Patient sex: M
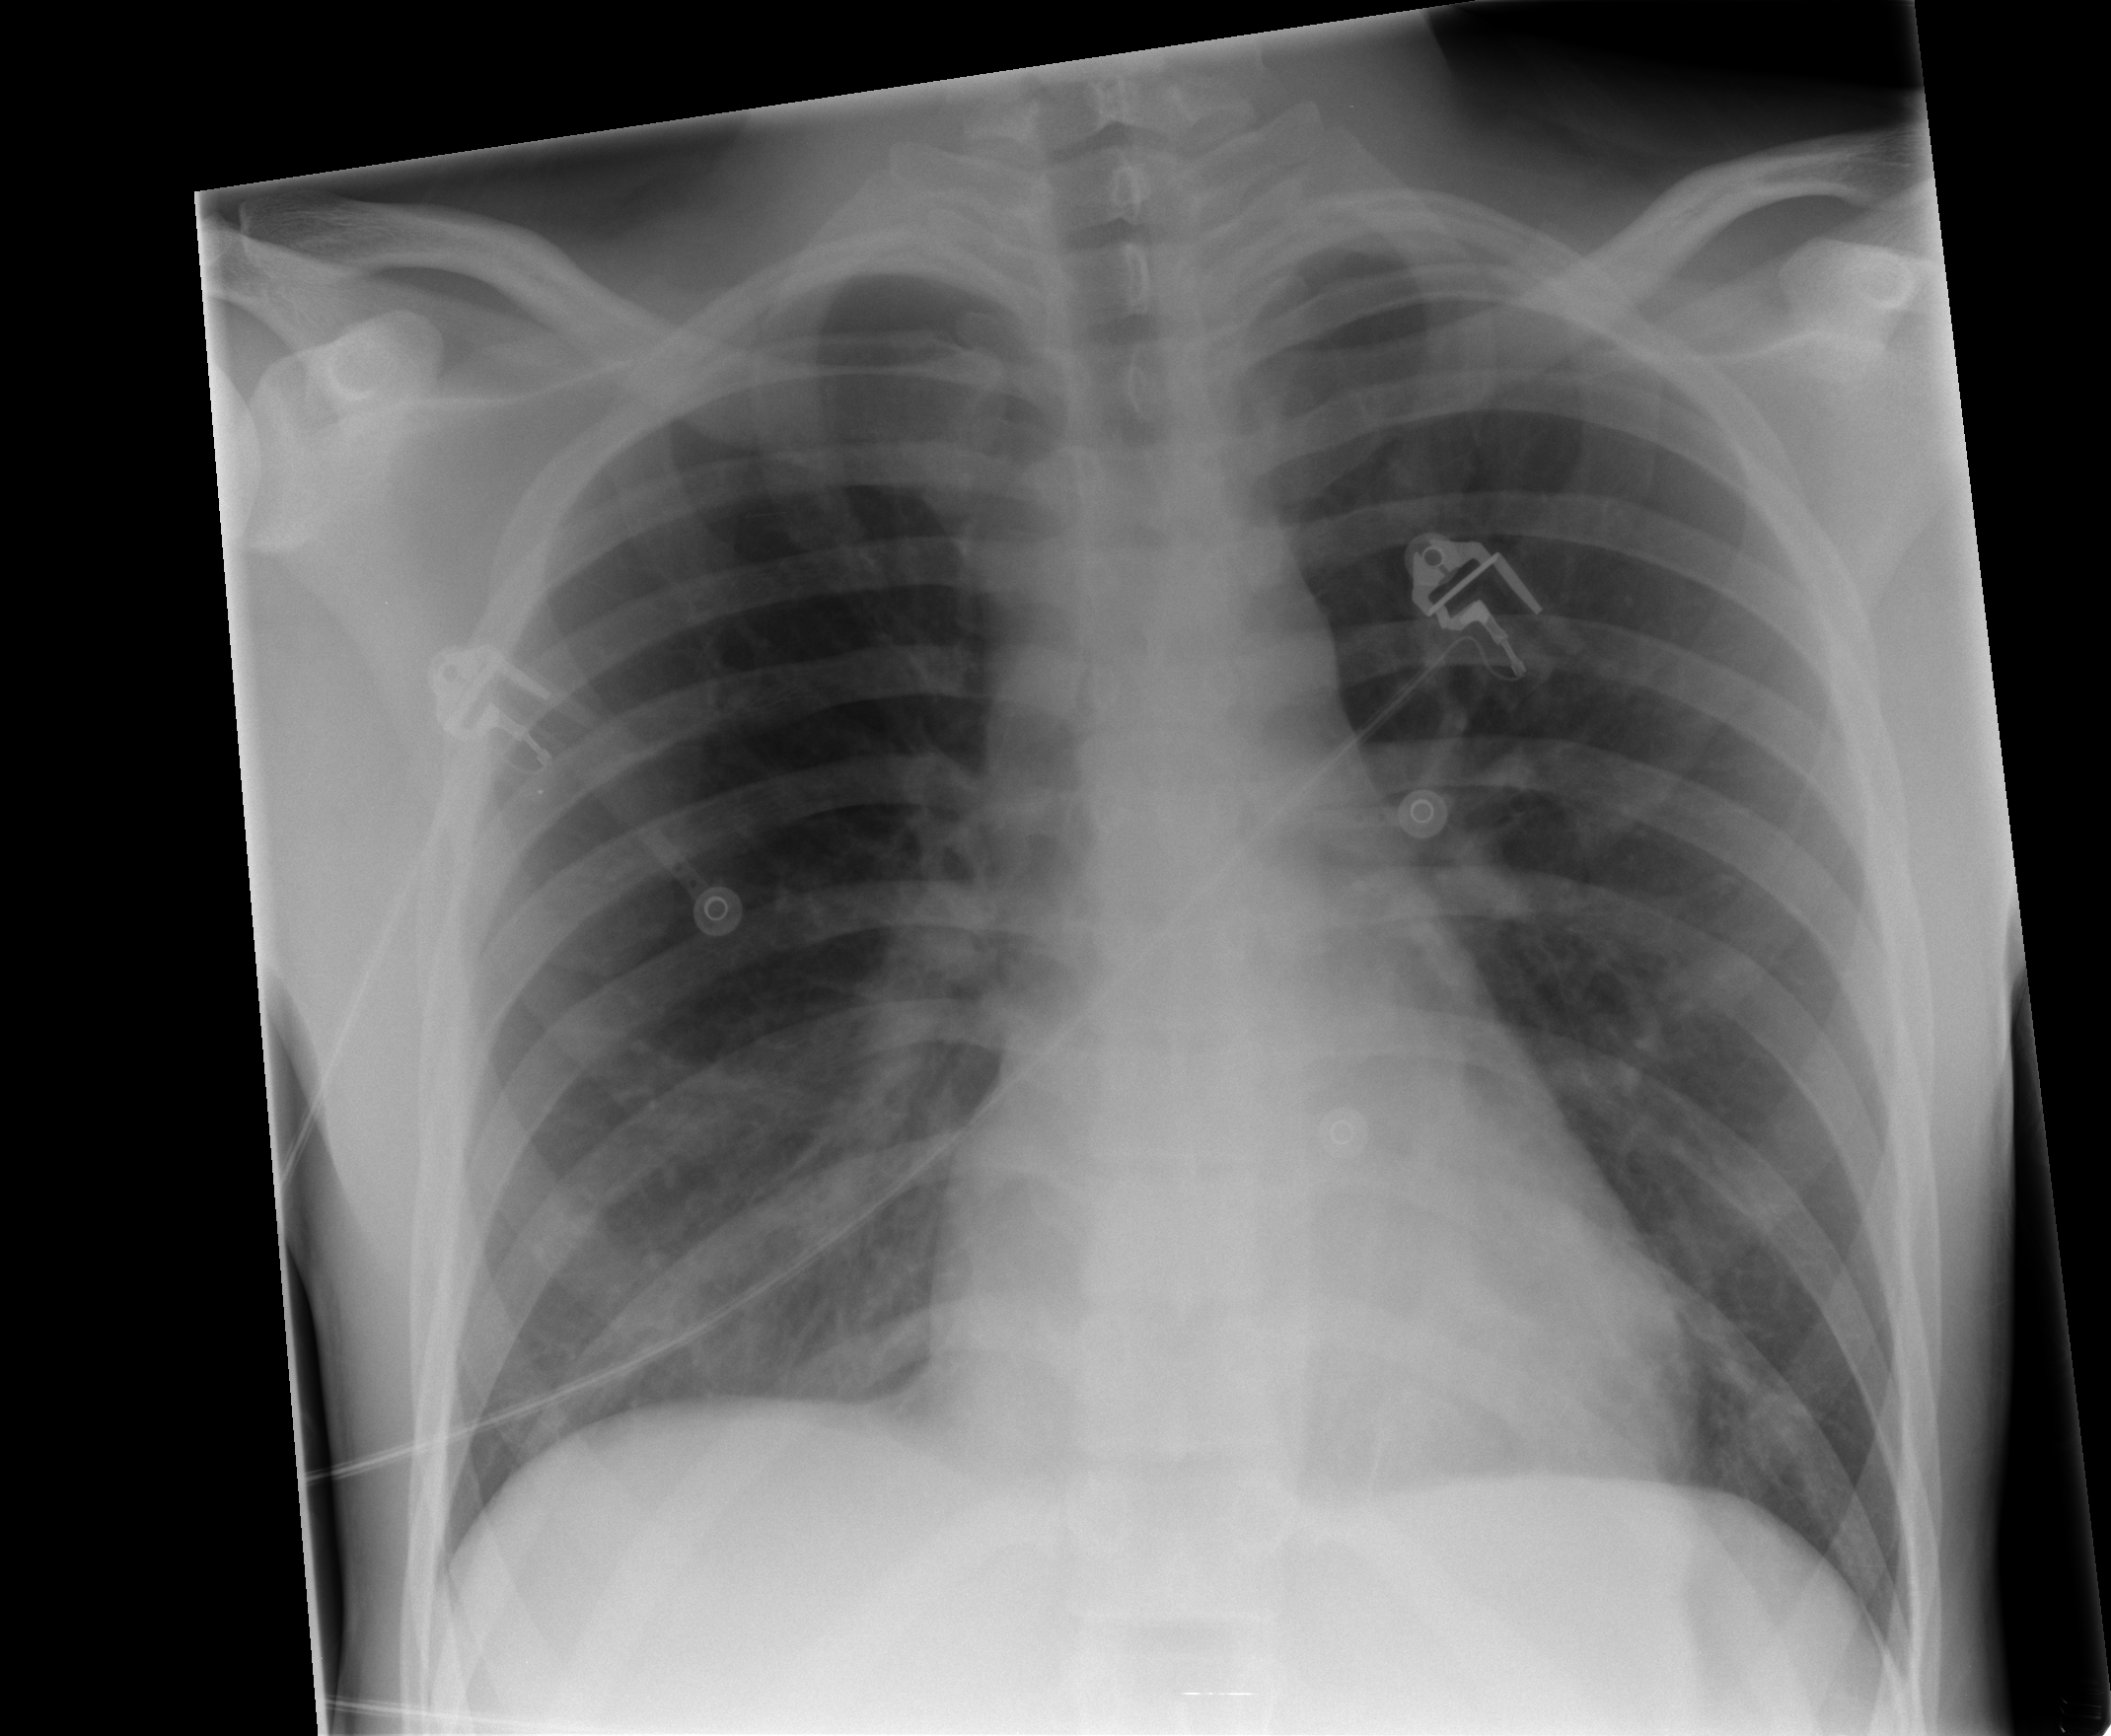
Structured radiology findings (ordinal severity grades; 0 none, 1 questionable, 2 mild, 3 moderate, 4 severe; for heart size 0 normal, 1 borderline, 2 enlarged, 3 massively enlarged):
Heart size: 0
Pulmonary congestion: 0
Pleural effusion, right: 0
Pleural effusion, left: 0
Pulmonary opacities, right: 1
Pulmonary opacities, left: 0
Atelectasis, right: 0
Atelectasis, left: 1